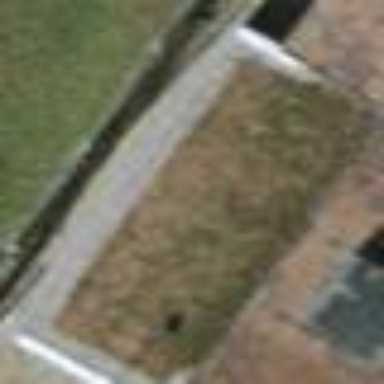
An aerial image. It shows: Kindergarten with flat roof.